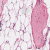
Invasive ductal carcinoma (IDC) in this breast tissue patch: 0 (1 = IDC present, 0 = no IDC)